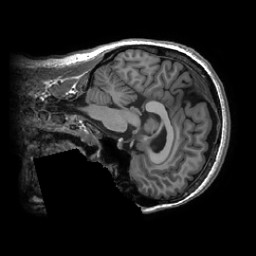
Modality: T1w
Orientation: sagittal
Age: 27
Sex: female
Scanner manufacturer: ge
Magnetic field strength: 3 T
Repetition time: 0.007348 s
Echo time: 0.003036 s